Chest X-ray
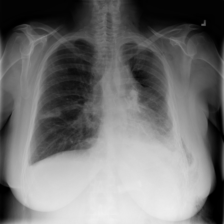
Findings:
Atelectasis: negative
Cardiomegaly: negative
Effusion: negative
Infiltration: negative
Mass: negative
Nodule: negative
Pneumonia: negative
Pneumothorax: negative
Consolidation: negative
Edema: negative
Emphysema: positive
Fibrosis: negative
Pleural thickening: negative
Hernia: negative